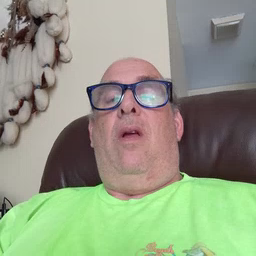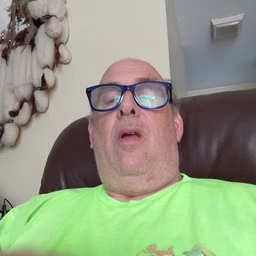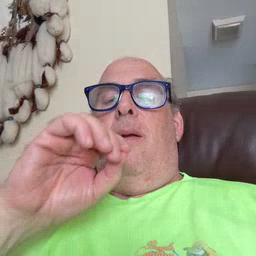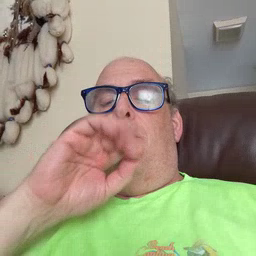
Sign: blow